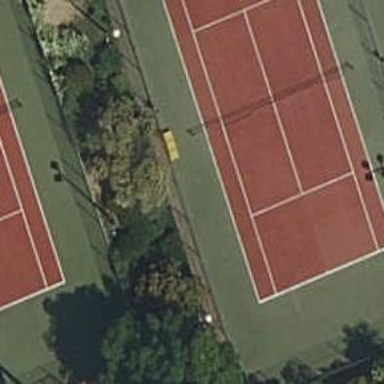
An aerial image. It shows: Tennis court on the leisure land pitch.